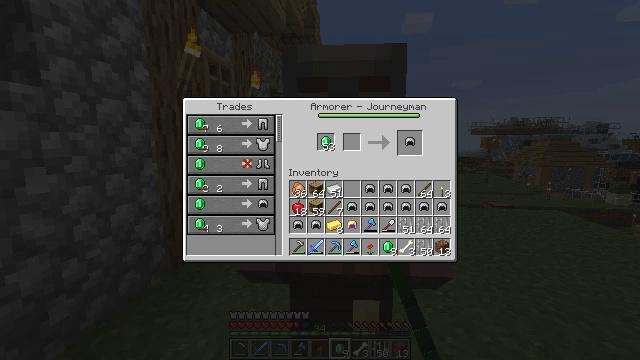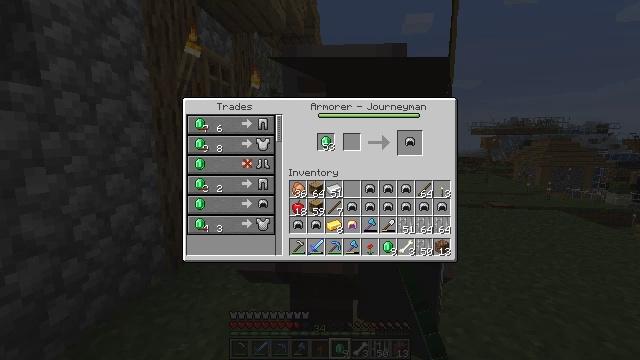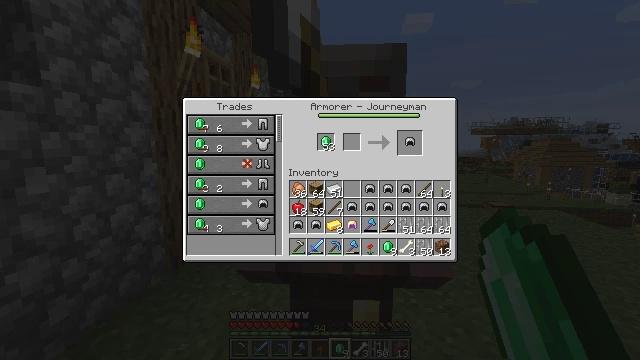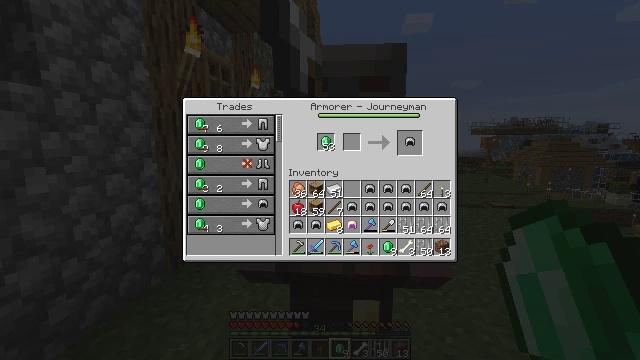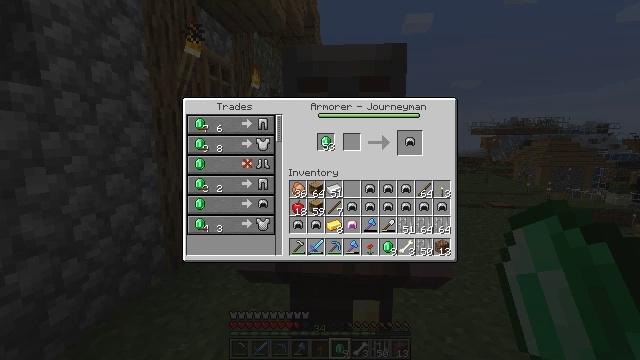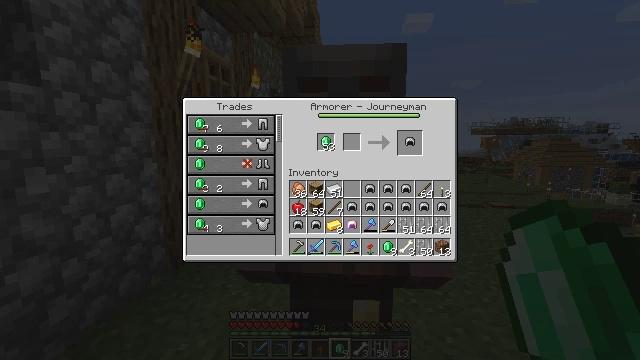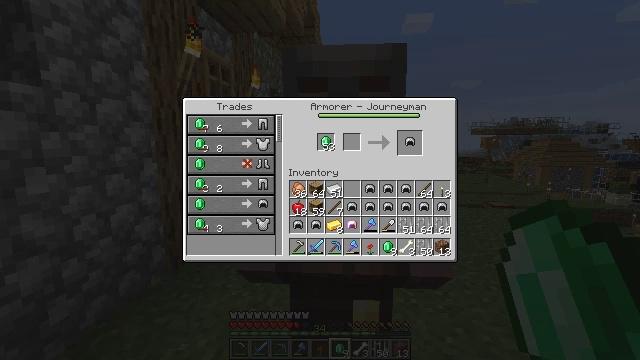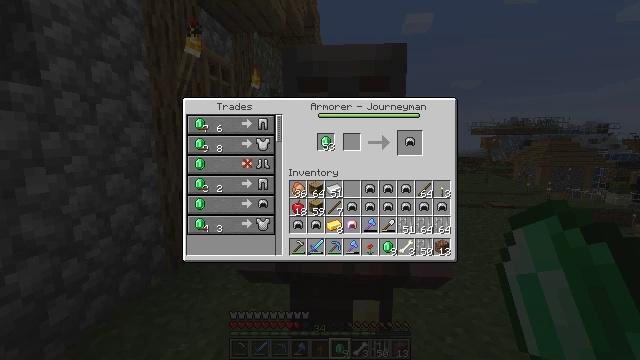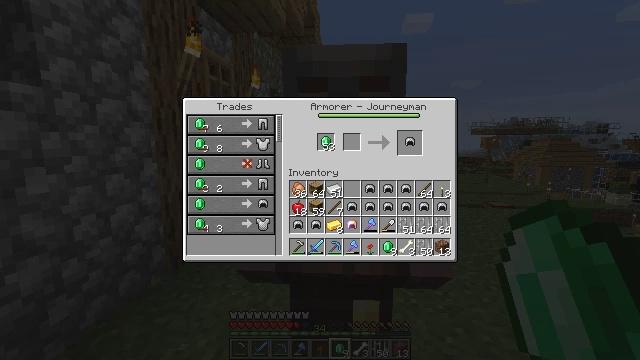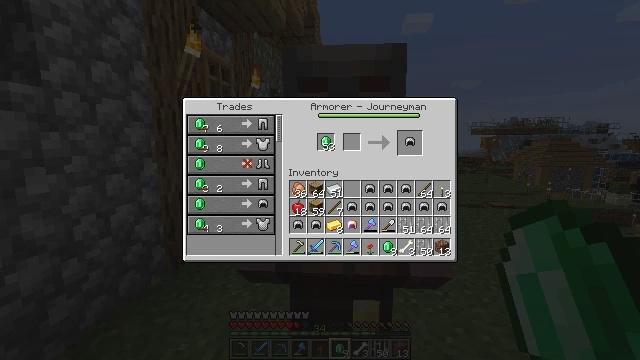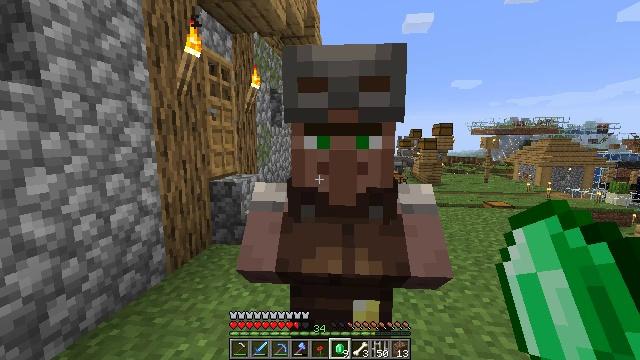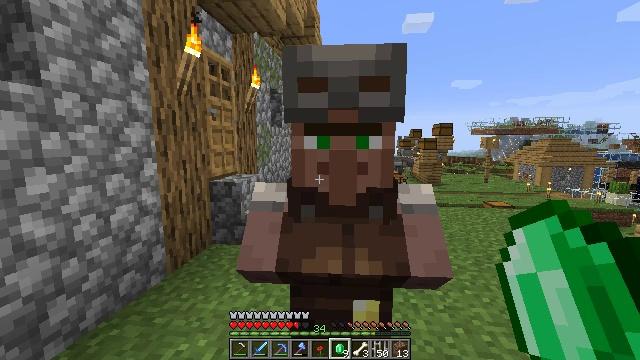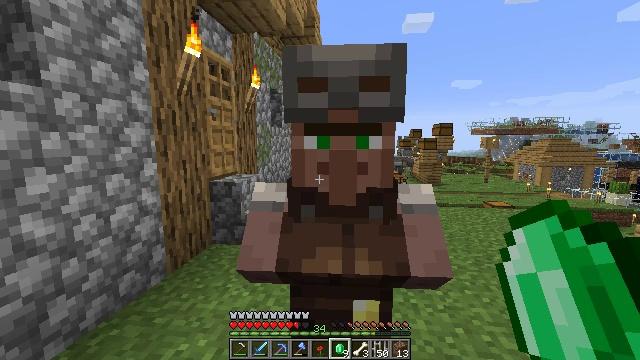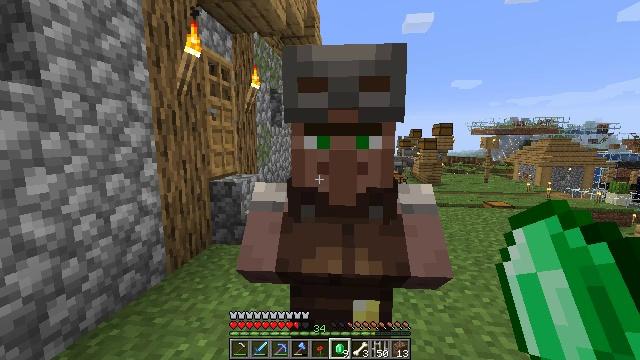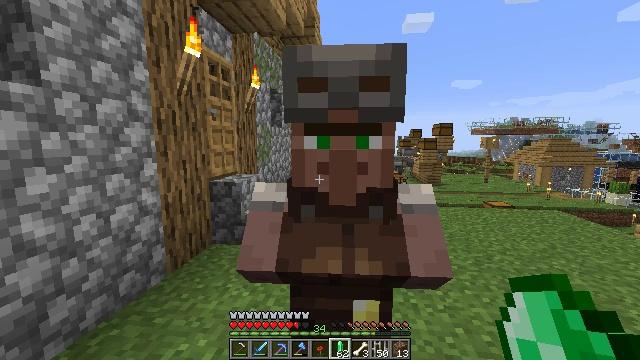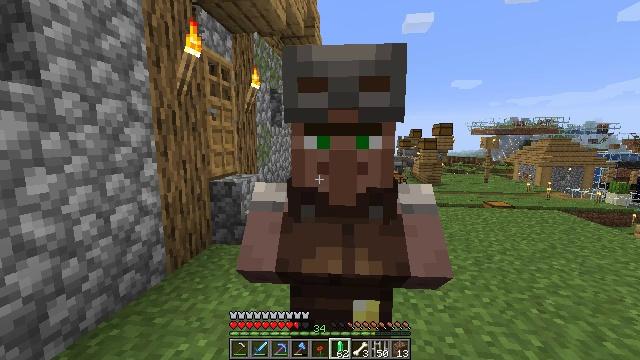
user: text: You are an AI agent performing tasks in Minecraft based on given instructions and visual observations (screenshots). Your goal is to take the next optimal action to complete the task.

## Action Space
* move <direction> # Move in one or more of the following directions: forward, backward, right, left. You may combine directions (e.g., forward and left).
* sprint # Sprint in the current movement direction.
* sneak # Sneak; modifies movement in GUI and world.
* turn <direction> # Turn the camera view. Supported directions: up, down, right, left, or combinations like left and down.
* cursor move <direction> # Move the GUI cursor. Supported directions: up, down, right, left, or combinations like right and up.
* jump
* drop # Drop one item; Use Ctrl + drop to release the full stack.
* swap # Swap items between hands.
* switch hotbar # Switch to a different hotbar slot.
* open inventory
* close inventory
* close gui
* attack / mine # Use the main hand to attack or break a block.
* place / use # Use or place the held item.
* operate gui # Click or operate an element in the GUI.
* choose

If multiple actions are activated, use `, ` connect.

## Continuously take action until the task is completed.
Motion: motion action
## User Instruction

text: Open the crafting menu to create a chainmail helmet.
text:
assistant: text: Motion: open gui
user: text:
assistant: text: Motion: no_op
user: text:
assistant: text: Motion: no_op
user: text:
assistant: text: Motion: no_op
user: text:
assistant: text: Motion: no_op
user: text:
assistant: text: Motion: no_op
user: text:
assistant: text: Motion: no_op
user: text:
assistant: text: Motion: no_op
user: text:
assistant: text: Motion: no_op
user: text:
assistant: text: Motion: no_op
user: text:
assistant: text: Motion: close gui
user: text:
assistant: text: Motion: no_op
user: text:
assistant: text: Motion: no_op
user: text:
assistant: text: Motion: no_op
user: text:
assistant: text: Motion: no_op
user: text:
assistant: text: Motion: no_op
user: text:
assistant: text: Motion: turn right and down
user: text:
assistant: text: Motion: turn right and down
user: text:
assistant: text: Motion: turn right and down
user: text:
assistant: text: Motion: move forward, turn right and down
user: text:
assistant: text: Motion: move forward, turn right
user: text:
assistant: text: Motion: move forward, turn right
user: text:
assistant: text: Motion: move forward
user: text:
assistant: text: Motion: move forward
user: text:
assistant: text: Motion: move forward, sprint
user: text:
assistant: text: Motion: move forward, sprint
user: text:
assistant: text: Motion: move forward, sprint, turn left
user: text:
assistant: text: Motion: move forward, sprint, turn left
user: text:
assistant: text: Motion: move forward, turn left
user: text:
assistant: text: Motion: move forward, sprint, turn left